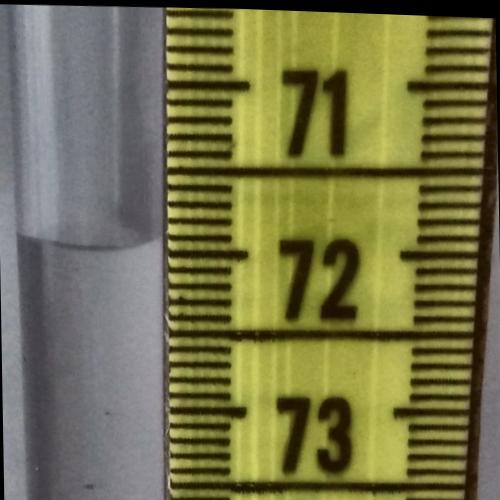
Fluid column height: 71.9 cm